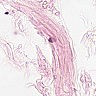
Metastatic tissue present: no